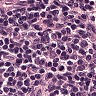
Metastatic tissue present: no